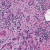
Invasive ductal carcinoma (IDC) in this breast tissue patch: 1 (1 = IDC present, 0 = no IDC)